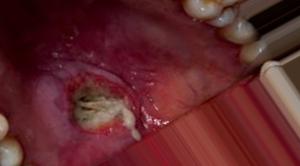
Condition: Mouth Ulcer